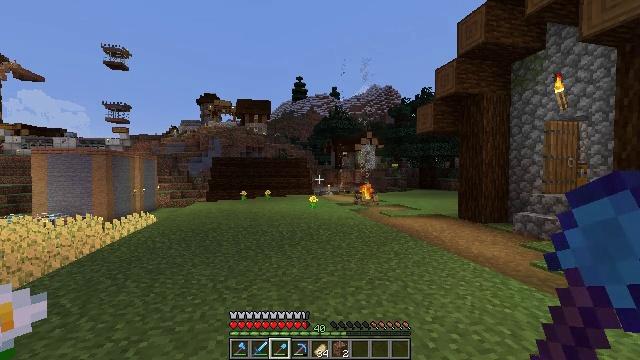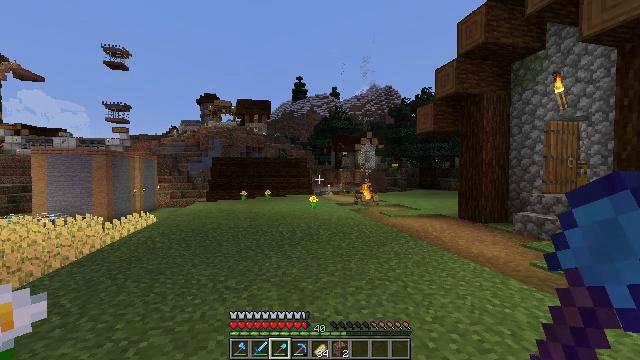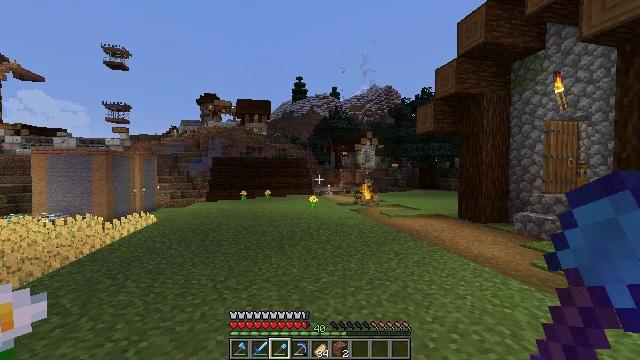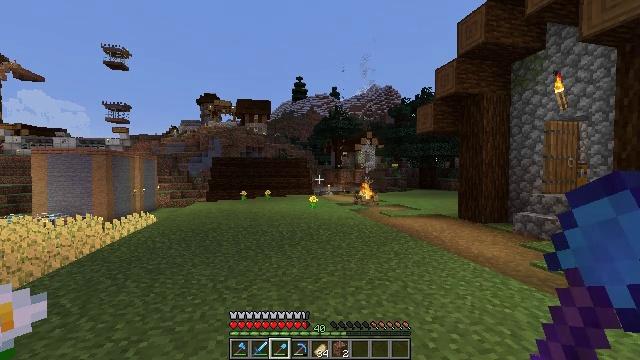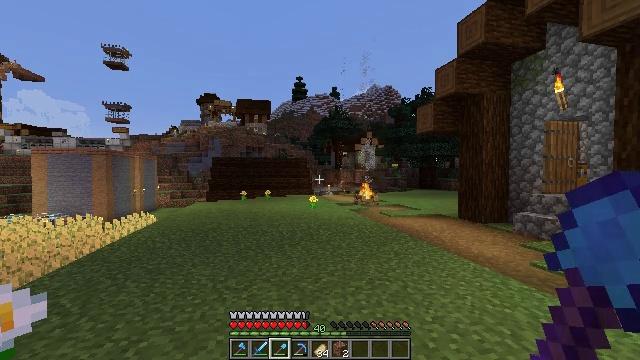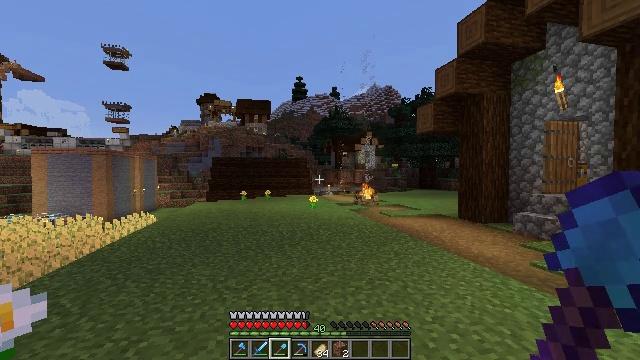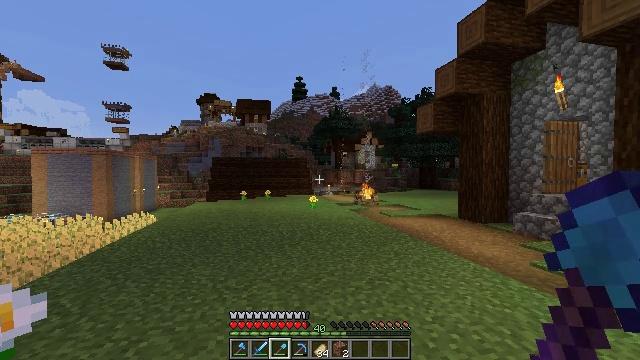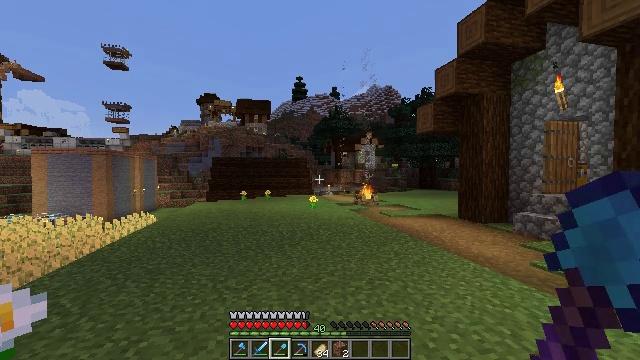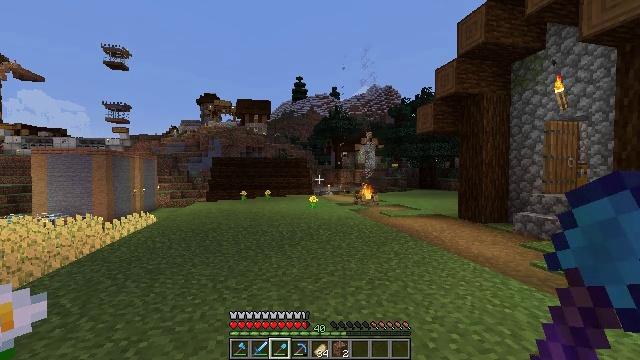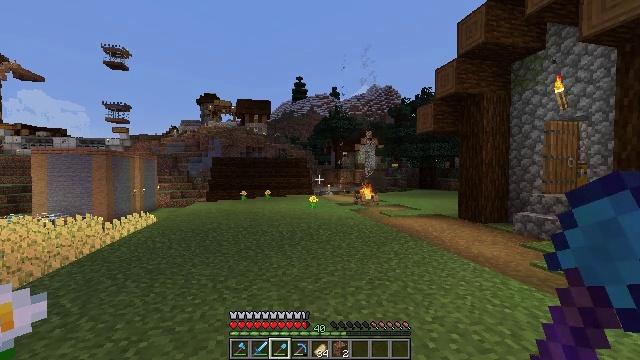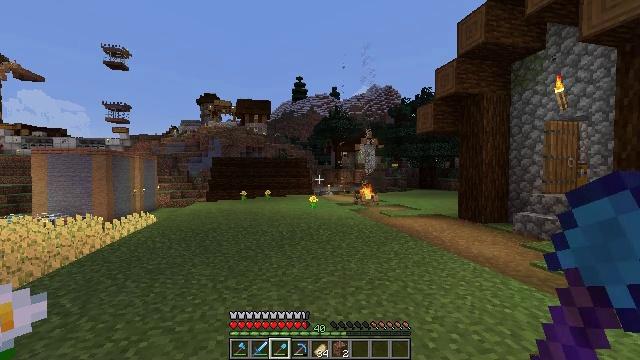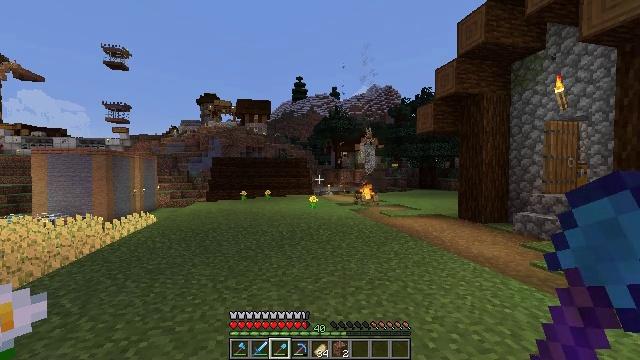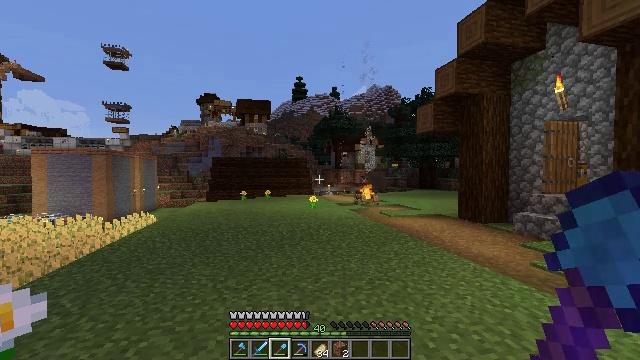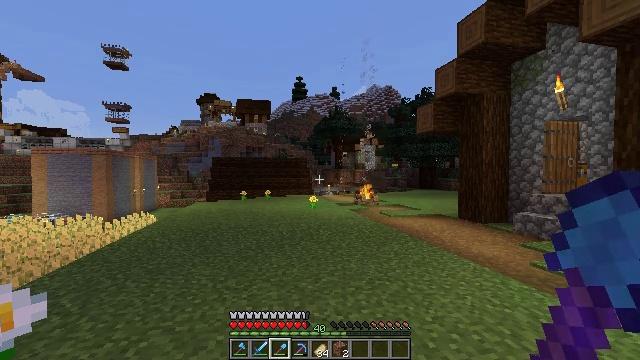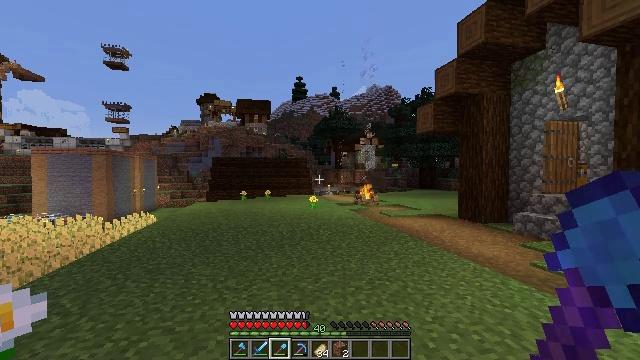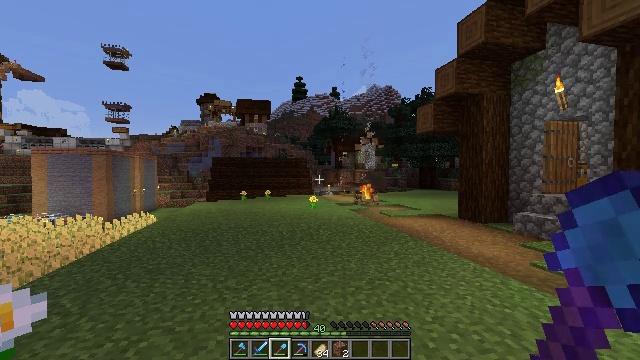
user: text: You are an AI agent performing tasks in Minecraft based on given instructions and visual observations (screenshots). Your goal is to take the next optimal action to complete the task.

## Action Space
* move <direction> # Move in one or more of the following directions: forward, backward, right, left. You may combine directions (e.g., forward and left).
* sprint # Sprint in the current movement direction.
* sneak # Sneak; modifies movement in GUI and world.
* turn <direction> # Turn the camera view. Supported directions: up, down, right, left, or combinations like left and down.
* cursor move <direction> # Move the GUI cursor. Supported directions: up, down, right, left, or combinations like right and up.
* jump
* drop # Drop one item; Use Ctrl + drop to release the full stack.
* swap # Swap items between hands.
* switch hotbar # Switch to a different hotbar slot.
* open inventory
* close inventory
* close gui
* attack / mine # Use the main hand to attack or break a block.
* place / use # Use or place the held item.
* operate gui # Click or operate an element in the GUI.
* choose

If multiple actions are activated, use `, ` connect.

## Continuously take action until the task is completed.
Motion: motion action
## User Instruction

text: Collect wheat crops.
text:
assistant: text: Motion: no_op
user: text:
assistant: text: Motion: no_op
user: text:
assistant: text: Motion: no_op
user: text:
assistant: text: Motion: no_op
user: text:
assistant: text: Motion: no_op
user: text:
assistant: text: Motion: no_op
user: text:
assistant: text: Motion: no_op
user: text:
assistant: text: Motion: no_op
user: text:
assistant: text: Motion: no_op
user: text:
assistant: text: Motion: no_op
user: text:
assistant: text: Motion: no_op
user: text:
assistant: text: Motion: no_op
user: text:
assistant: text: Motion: no_op
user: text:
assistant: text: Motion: no_op
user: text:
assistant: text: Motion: no_op
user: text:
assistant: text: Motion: no_op
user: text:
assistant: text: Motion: no_op
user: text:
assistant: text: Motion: no_op
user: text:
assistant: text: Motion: no_op
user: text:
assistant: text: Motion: no_op
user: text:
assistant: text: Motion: no_op
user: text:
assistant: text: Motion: no_op
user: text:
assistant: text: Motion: no_op
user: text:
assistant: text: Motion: no_op
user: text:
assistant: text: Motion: no_op
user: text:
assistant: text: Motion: no_op
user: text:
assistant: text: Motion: no_op
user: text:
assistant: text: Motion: no_op
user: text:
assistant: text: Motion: no_op
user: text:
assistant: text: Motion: no_op